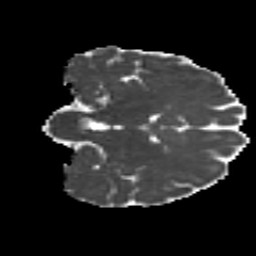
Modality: MD
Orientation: coronal
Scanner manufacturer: siemens
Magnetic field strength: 3 T
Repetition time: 4.16 s
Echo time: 0.0806 s